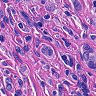
Metastatic tissue present: yes